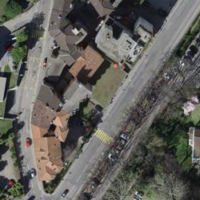
EUNIS habitat code: 54
Species observed at this site:
Diospyros lotus
Pittosporum tobira